Question: I have a UIPickerView which works correctly, now I want to add a button above it so that I can dismiss it.
and here is my code where I initiate a UIPickerView as well as its dismiss button:
'''
- (UIPickerView *)creatPickerView {
UIPickerView *tempPickerView = [[[UIPickerView alloc]
initWithFrame:CGRectMake(kPickerViewX, kPickerViewY, kPickerViewWidth, kPickerViewHeight)] autorelease];
tempPickerView.showsSelectionIndicator = YES;
tempPickerView.delegate = self;
tempPickerView.dataSource = self;
UIButton *pickerButton = [[UIButton alloc] initWithFrame:CGRectMake(270, -32, 50, 32)];
[pickerButton setBackgroundImage:[UIImage imageNamed:@"hidePicker.png"]
forState:UIControlStateNormal];
[pickerButton addTarget:self action:@selector(hidePicker)
forControlEvents:UIControlEventTouchUpInside];
[tempPickerView addSubview:pickerButton];
[pickerButton release];
[self.view addSubview:tempPickerView];
return tempPickerView;
}
'''
and it works well on my iPhone 4.3 Simulator, like this:

apparently there is a button on the upper right of the pickerView,
problem is, when I run the app in my device - a 5.0.1 iPhone4 and a 4.2.1 iTouch, the button is missed like it has never been added to the pickerView.
Can anyone help me with this?
Thanks a lot and a lot!
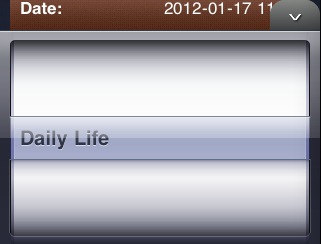
Answer: I found the reason, it seems the png has some problem,
after I change another png, it comes up in the screen!
but the real problem is that I place the button outside of the pickerView which results in the button's untouchableness.
But anyway the pickure is only a small problem.